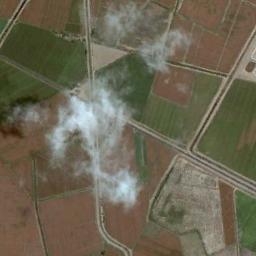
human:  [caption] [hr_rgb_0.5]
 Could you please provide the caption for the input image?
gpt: The white cloud is above bare and green farmland .

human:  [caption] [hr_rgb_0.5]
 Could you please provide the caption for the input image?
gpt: Sparse white clouds on green and yellow-brown fields .

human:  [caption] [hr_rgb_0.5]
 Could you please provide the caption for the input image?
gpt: The cumulus clouds are located above the khaki and green farmland and some roads go through the farmland .

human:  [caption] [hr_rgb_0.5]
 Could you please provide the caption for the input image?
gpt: A thin cloud floated over the sea .

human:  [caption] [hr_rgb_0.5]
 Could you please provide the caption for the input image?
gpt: A few gauzy clouds over some farmlands .